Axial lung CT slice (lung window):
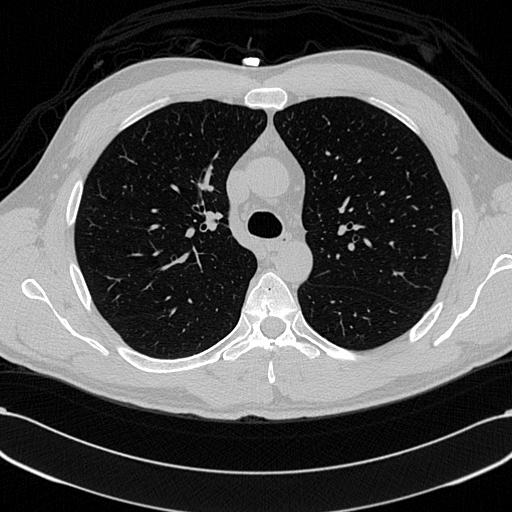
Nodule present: no